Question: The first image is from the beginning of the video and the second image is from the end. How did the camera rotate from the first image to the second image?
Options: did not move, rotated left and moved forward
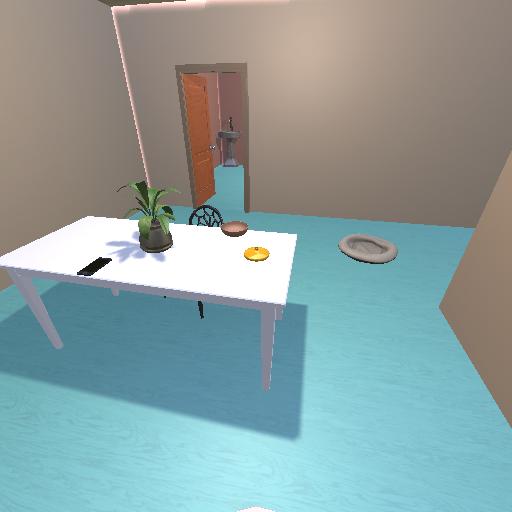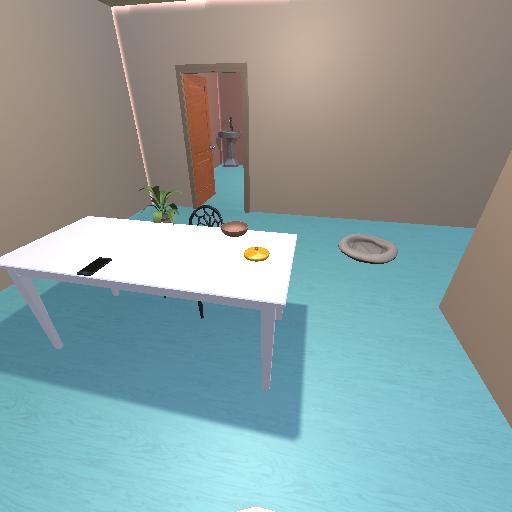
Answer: did not move